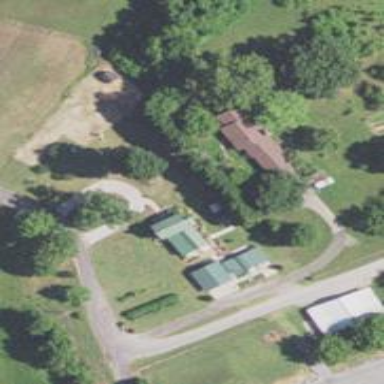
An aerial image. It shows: Driveway.